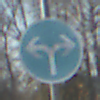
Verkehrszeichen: VorgeschriebeneFahrtrichtungRechtsOderLinks
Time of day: MorningAfternoon
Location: Outdoor (Suburban)
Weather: PartlyCloudy
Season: NotSpecified
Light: Natural